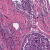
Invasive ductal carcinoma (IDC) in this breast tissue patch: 0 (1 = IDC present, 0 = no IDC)